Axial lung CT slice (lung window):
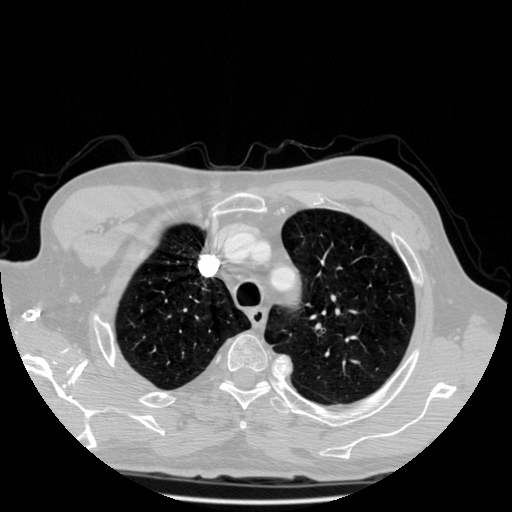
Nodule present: no